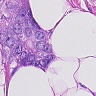
Metastatic tissue present: yes